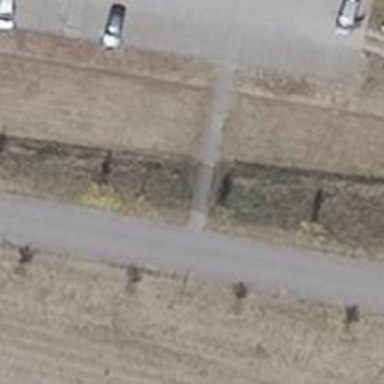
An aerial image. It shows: Paved footway.